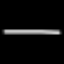
Label: line